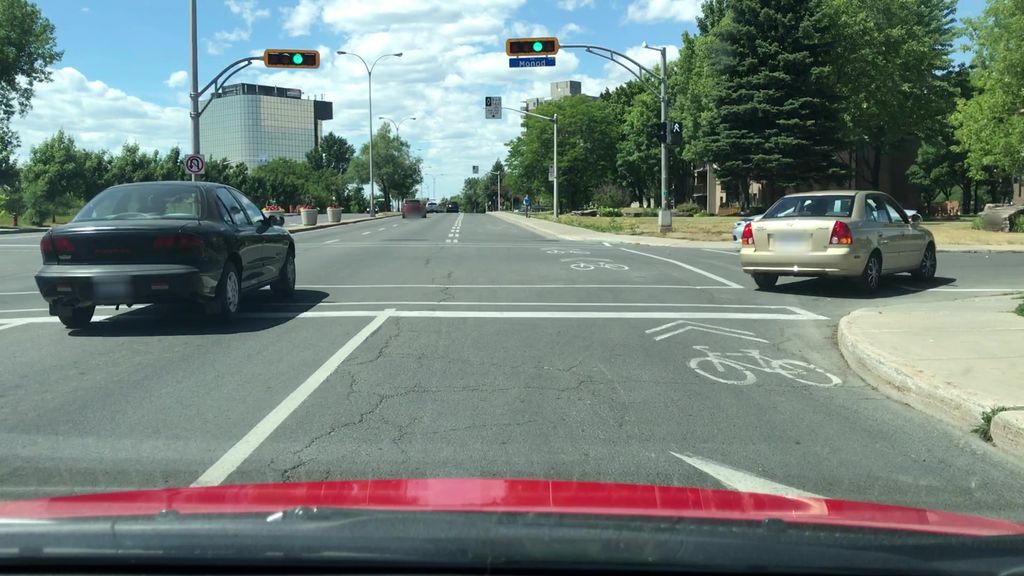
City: montreal